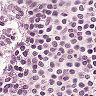
Metastatic tissue present: no